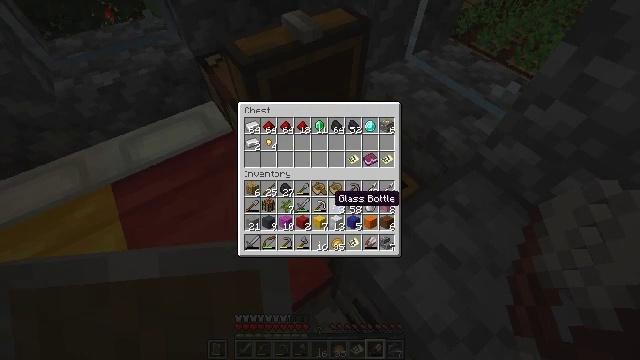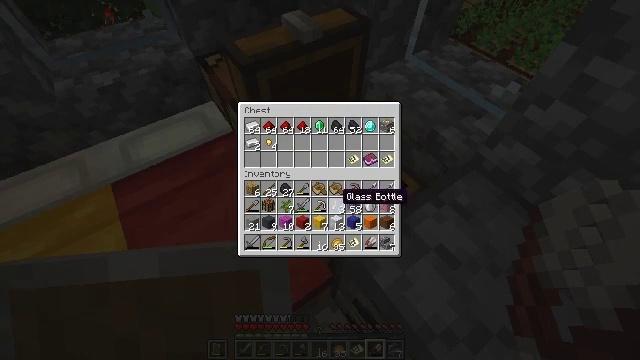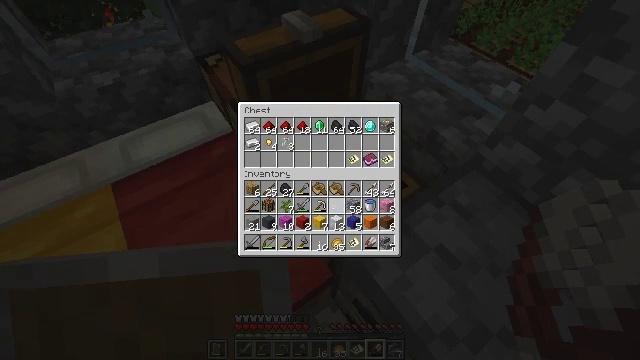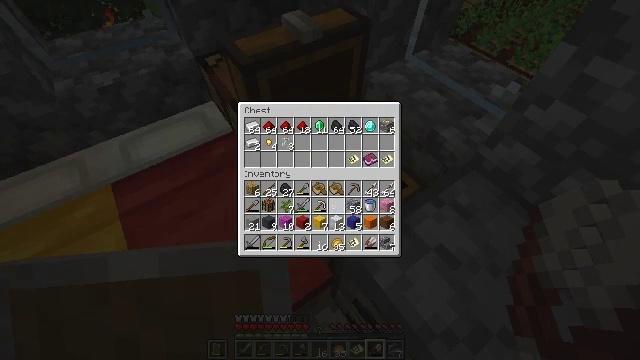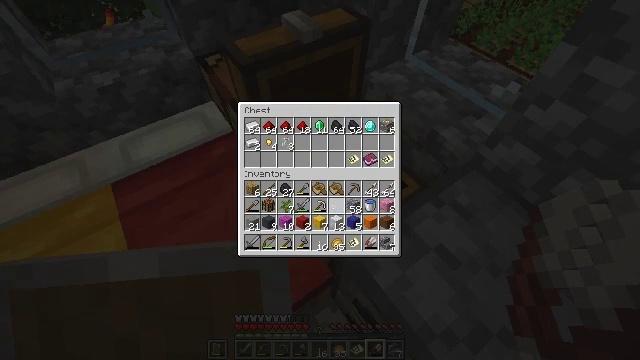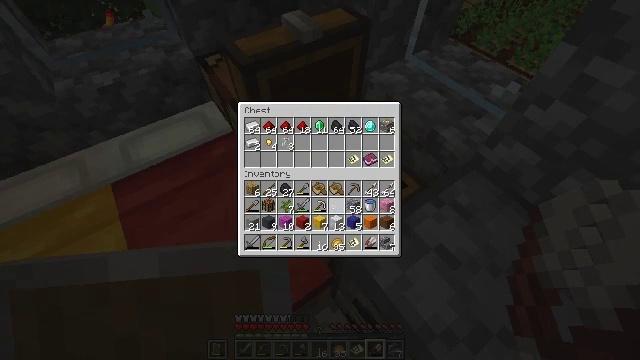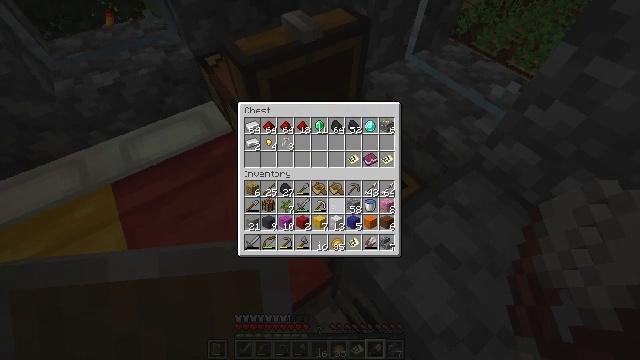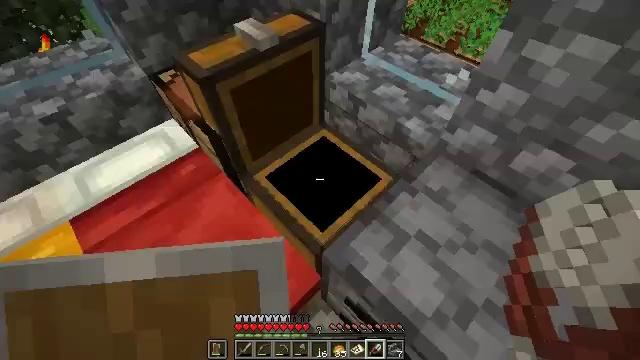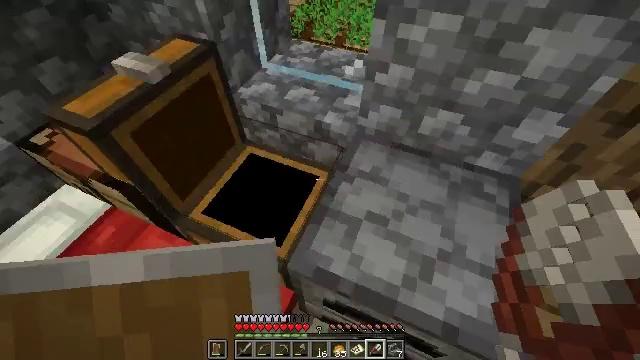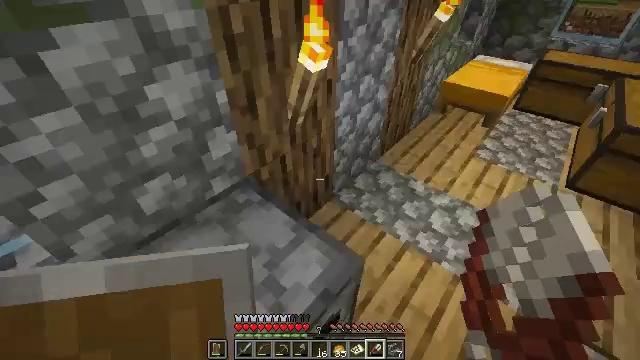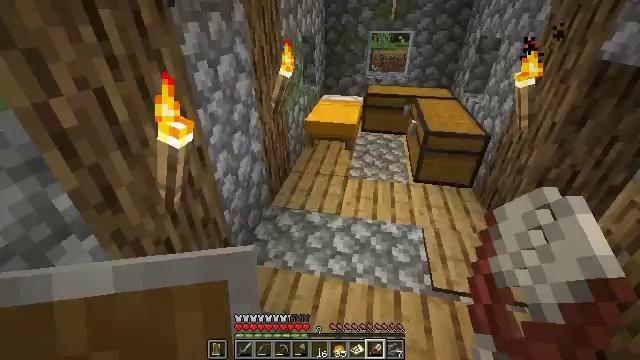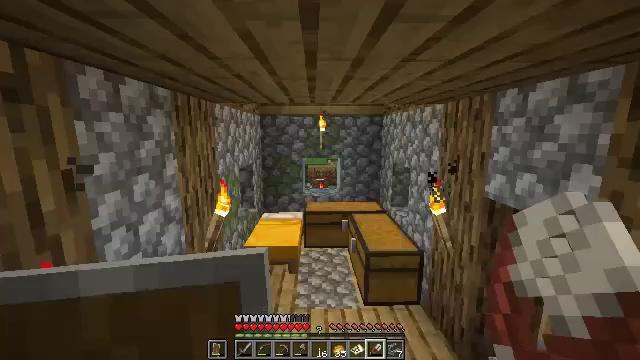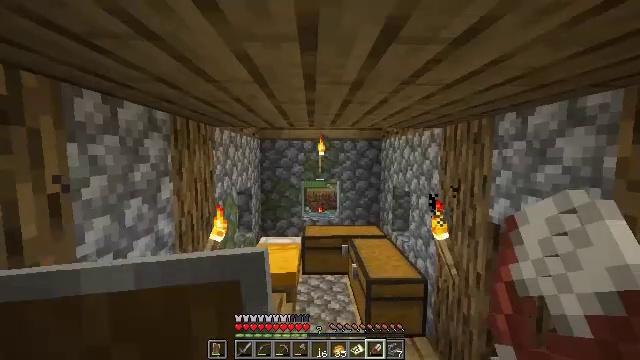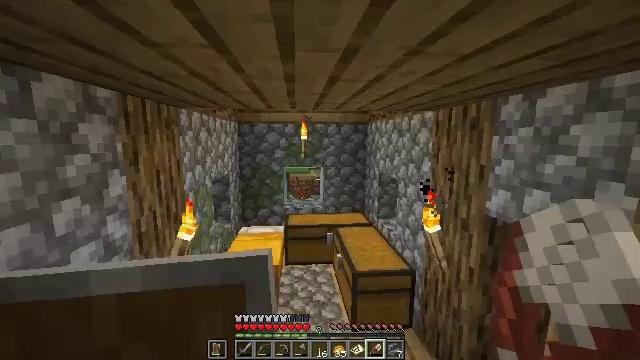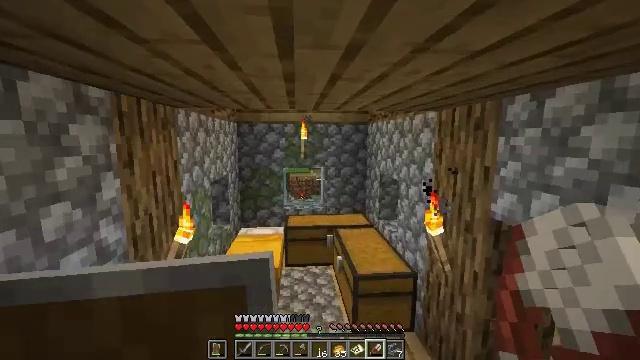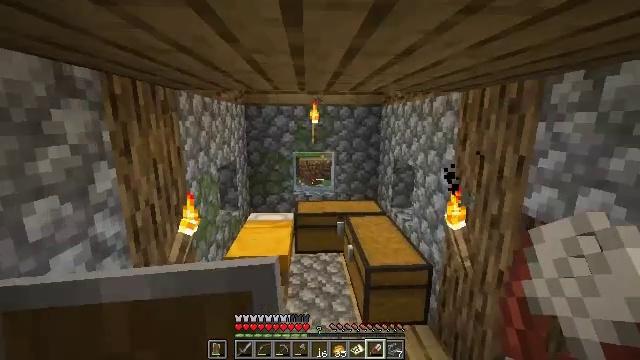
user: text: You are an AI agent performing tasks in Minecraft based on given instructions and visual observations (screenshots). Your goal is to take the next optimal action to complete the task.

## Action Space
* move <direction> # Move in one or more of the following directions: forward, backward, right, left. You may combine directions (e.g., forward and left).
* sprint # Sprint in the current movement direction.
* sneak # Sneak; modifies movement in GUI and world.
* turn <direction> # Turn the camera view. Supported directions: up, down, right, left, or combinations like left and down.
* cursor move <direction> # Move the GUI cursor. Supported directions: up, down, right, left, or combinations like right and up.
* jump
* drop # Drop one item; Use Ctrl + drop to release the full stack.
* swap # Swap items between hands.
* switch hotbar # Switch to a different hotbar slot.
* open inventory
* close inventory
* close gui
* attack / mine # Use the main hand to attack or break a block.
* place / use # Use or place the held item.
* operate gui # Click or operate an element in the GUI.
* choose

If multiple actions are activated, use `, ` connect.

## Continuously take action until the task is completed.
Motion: motion action
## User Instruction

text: Make a blue banner from blue wool in the crafting table.
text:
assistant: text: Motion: sneak, turn right
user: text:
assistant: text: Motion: sneak, attack / mine
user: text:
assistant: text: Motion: sneak, attack / mine
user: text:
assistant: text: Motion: sneak
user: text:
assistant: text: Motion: sneak
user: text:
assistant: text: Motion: sneak
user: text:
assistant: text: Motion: turn right
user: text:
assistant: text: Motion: turn right and up
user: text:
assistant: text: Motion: turn right and up
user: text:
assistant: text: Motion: move forward, turn right and up
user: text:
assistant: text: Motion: move forward, turn right and up
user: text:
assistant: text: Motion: move forward, turn up
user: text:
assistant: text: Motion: move forward, turn right and down
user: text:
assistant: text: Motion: move forward
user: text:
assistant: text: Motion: move forward, turn left and down
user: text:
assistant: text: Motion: move forward and move left, turn down
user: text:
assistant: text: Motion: move forward and move left, turn right and down
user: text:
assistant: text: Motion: move forward and move left, turn right and down
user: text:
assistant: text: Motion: move forward and move left, turn right and down
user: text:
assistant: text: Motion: move forward and move left, turn right
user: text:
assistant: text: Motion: move forward and move left, turn right
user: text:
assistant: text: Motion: move forward
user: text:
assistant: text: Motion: move forward, turn right and up
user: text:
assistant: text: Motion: move forward, turn up, use / place
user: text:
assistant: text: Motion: use / place
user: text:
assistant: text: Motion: no_op
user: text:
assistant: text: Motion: no_op
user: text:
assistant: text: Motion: no_op
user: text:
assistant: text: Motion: no_op
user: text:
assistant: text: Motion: no_op